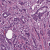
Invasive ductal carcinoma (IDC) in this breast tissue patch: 1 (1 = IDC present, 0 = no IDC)